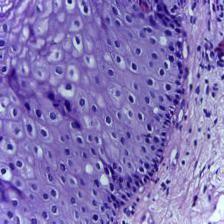
Diagnosis: Normal